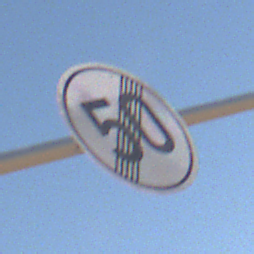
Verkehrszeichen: EndeGeschwindigkeit50
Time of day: Midday
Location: Outdoor (Nature)
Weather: Clear
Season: NotSpecified
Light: Natural